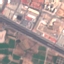
Land use / land cover class: Highway